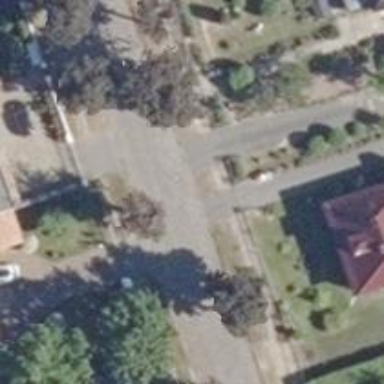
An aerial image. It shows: Residential road.